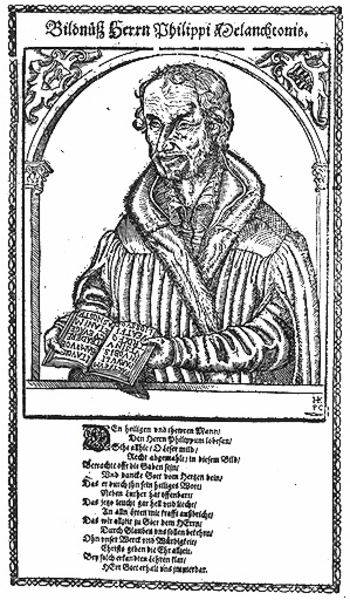
Titel: Bildnis des Philipp Melanchthon
Künstler: Peter Corthoys
Institution: (Seriendruck)
Schlagwörter: hand, mann, umhang, weiß, fenster, mund, nase, schwarz, skizze, säule, säulen, zeichnung, blick, ornament, alt, bart, augen, band, bibel, falten, gesicht, halten, kragen, pelz, präsentation, rahmen, ärmel, bildnis, gelehrte, hals, hände, portrait, porträt, brüstung, busch, gewand, haare, mantel, blatt, augenbrauen, locken, potrait, renaissance, rund, fell, holzschnitt, schrift, papier, bogen, lehrer, grafik, graphik, rundbogen, inschrift, brauen, lesen, ornamente, melancholie, deutsch, nachdenklich, zeigen, offen, buch, torbogen, umrahmung, druck, druckgraphik, schwarz weiß, stich, seite, text, buchstaben, überschrift, buchdruck, buchseite, wappen, pelzkragen, pelzmantel, portät, gedicht, gelehrter, aufklärung, cape, miniatur, buche, verse, abbildung, präsentieren, latein, sitch, stifter, schrif, reformation, humanist, geand, erasmus, erasmus von rotterdam, philipp, melanchthon, melanchton, philipp melanchton, christian, humanismus, bpgen, coat, holzschnitz, book, schwarz wess, bugc, schrift im bild